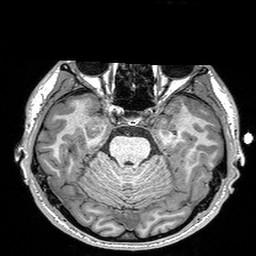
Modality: T1w
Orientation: coronal
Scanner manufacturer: siemens
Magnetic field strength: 3 T
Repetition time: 2.3 s